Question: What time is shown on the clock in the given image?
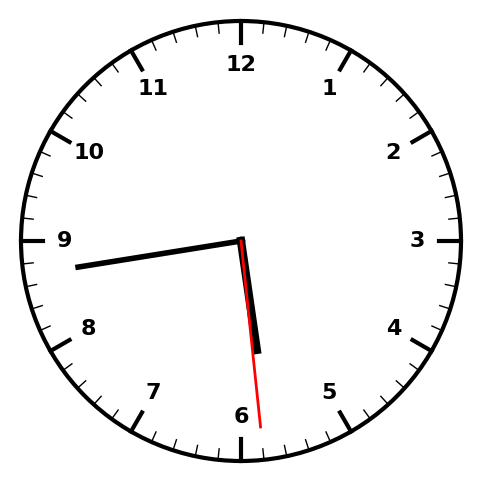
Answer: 05:43:29